Question: Im very sorry for asking for this simple doubt.Im just started to android and now studying the database sections in android.
I created a database with name "books" and with table name "titles".
Then i drag and drop the database into the assets section in project.
Now i want to fetch a value from the database(any value from the five columns) and display in the text view.Can anyone please help me how to do this.
Below is the code i used to read the database.
'''
import android.content.ContentValues;
import android.content.Context;
import android.database.Cursor;
import android.database.SQLException;
import android.database.sqlite.SQLiteDatabase;
import android.database.sqlite.SQLiteOpenHelper;
import android.util.Log;
public class DBAdapter {
public static final String KEY_ROWID = "_id";
public static final String KEY_ISBN = "isbn";
public static final String KEY_TITLE = "title";
public static final String KEY_PUBLISHER = "publisher";
private static final String TAG = "DBAdapter";
private static final String DATABASE_NAME = "books";
private static final String DATABASE_TABLE = "titles";
private static final int DATABASE_VERSION = 1;
private static final String DATABASE_CREATE =
"create table titles (_id integer primary key autoincrement, "
+ "isbn text not null, title text not null, "
+ "publisher text not null);";
private final Context context;
private DatabaseHelper DBHelper;
private SQLiteDatabase db;
public DBAdapter(Context ctx)
{
this.context = ctx;
DBHelper = new DatabaseHelper(context);
}
private static class DatabaseHelper extends SQLiteOpenHelper
{
DatabaseHelper(Context context)
{
super(context, DATABASE_NAME, null, DATABASE_VERSION);
}
@Override
public void onCreate(SQLiteDatabase db)
{
db.execSQL(DATABASE_CREATE);
}
@Override
public void onUpgrade(SQLiteDatabase db, int oldVersion,
int newVersion)
{
Log.w(TAG, "Upgrading database from version " + oldVersion
+ " to "
+ newVersion + ", which will destroy all old data");
db.execSQL("DROP TABLE IF EXISTS titles");
onCreate(db);
}
}
//---opens the database---
public DBAdapter open() throws SQLException
{
db = DBHelper.getWritableDatabase();
return this;
}
//---closes the database---
public void close()
{
DBHelper.close();
}
//---insert a title into the database---
public long insertTitle(String isbn, String title, String publisher)
{
ContentValues initialValues = new ContentValues();
initialValues.put(KEY_ISBN, isbn);
initialValues.put(KEY_TITLE, title);
initialValues.put(KEY_PUBLISHER, publisher);
return db.insert(DATABASE_TABLE, null, initialValues);
}
//---deletes a particular title---
public boolean deleteTitle(long rowId)
{
return db.delete(DATABASE_TABLE, KEY_ROWID +
"=" + rowId, null) > 0;
}
//---retrieves all the titles---
public Cursor getAllTitles()
{
return db.query(DATABASE_TABLE, new String[] {
KEY_ROWID,
KEY_ISBN,
KEY_TITLE,
KEY_PUBLISHER},
null,
null,
null,
null,
null);
}
//---retrieves a particular title---
public Cursor getTitle(long rowId) throws SQLException
{
Cursor mCursor =
db.query(true, DATABASE_TABLE, new String[] {
KEY_ROWID,
KEY_ISBN,
KEY_TITLE,
KEY_PUBLISHER
},
KEY_ROWID + "=" + rowId,
null,
null,
null,
null,
null);
if (mCursor != null) {
mCursor.moveToFirst();
}
return mCursor;
}
//---updates a title---
public boolean updateTitle(long rowId, String isbn,
String title, String publisher)
{
ContentValues args = new ContentValues();
args.put(KEY_ISBN, isbn);
args.put(KEY_TITLE, title);
args.put(KEY_PUBLISHER, publisher);
return db.update(DATABASE_TABLE, args,
KEY_ROWID + "=" + rowId, null) > 0;
}
}
'''
Main.xml
'''
<?xml version="1.0" encoding="utf-8"?>
<LinearLayout xmlns:android="http://schemas.android.com/apk/res/android"
android:layout_width="fill_parent"
android:layout_height="fill_parent"
android:orientation="vertical" >
<TextView
android:layout_width="fill_parent"
android:layout_height="wrap_content"
android:text="@string/hello" />
</LinearLayout>
'''
DatabaseActivity.java
'''
import android.app.Activity;
import android.os.Bundle;
public class DatabaseActivity extends Activity {
/** Called when the activity is first created. */
@Override
public void onCreate(Bundle savedInstanceState) {
super.onCreate(savedInstanceState);
setContentView(R.layout.main);
}
}
'''

Hoping for your help.Thanks in advance.
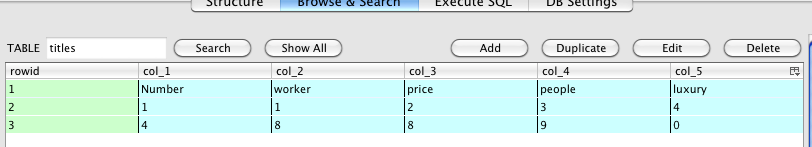
Answer: Create class and extends it with contentProvider and use it like this
'''
public class XyzDB extends ContentProvider {
static Context context;
private SQLiteOpenHelper mOpenHelper;
public XyzDB() {}
public XyzDB(Context context)
{
XyzDB.context = context;
mOpenHelper = new DatabaseHelper(context);
mOpenHelper.getWritableDatabase();
}
'''
and also create a class within XyzDB like this
'''
private static class DatabaseHelper extends SQLiteOpenHelper
{
//create table here
}
'''
and then put following method
You have to fetch data from cursor in database helper class. You have to create method like this and return cursor value.
'''
public Cursor fetchData()
{
SQLiteDatabase mDB = mOpenHelper.getWritableDatabase();
Cursor mCursor;
mCursor = mDB.rawQuery("Select * from table, null);
return mCursor;
}
'''
and create Database helper class object in your activity and call this method and fetch data from cursor like this
'''
Cursor c = jDB.fetchDataByID(id);
if(c.moveToFirst())
{
do
{
id = c.getInt(0);
}while(c.moveToNext());
}
c.close();
'''
and set id or any value in text view.
and follow this link
<URL>